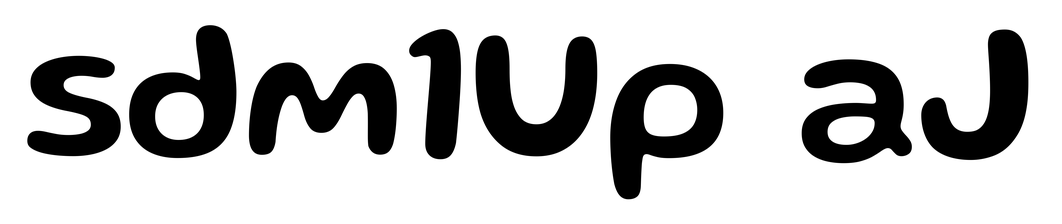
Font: Gluten_Medium